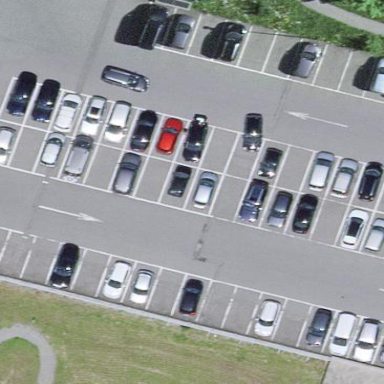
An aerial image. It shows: Multi-storey parking facility.